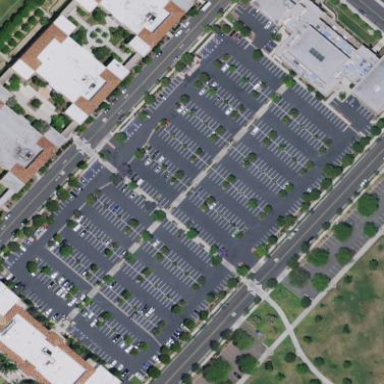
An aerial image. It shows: Parking area with surface.